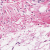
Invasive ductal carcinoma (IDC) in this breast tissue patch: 0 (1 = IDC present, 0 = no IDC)